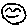
Label: smiley face